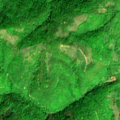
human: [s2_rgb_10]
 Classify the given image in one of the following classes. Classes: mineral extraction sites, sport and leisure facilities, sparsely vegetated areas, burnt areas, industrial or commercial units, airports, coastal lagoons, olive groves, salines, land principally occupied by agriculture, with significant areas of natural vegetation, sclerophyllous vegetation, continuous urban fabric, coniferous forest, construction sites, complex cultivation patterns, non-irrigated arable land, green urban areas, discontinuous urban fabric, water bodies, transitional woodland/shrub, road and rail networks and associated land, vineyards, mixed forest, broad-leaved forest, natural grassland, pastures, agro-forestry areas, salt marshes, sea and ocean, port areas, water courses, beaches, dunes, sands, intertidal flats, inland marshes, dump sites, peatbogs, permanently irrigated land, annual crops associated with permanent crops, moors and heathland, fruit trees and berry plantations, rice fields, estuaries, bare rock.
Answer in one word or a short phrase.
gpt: land principally occupied by agriculture, with significant areas of natural vegetation, broad-leaved forest, transitional woodland/shrub